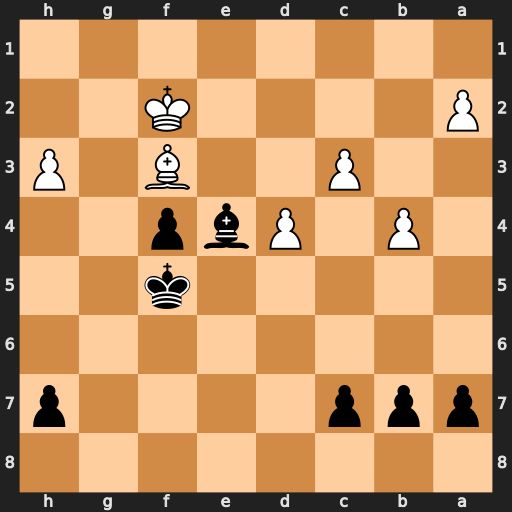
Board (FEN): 8/ppp4p/8/5k2/1P1Pbp2/2P2B1P/P4K2/8
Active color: b
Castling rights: -
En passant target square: -
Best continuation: Bxf3 Kxf3 b5